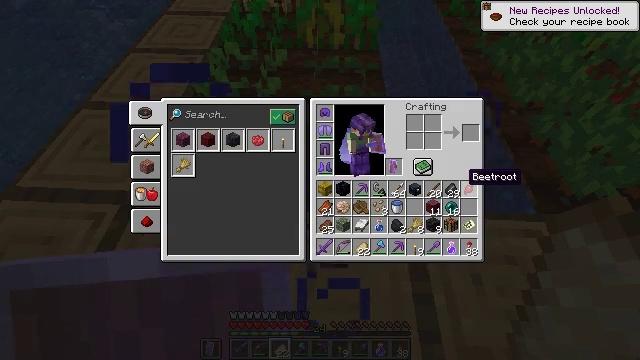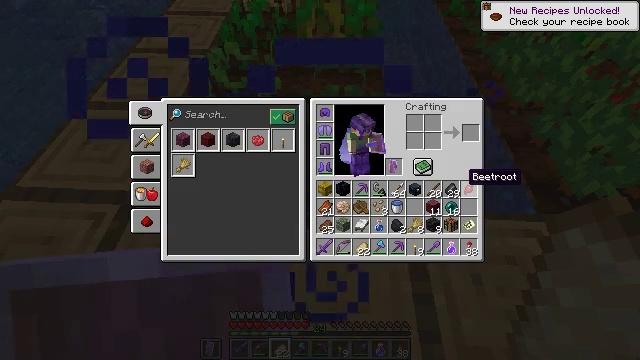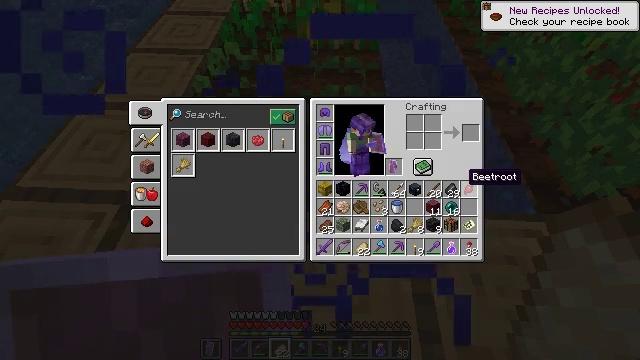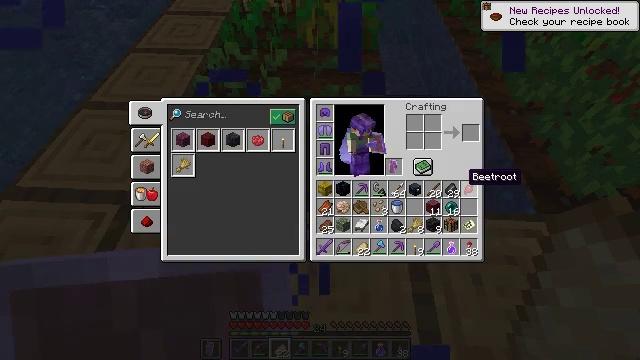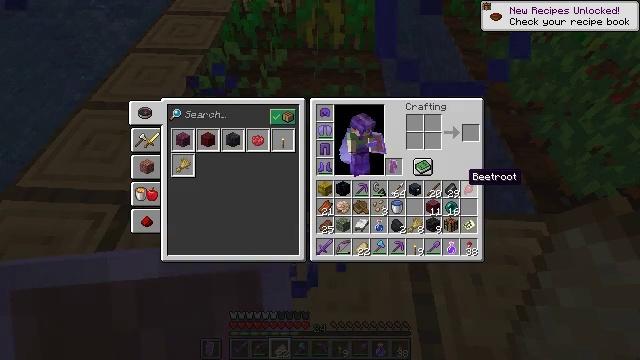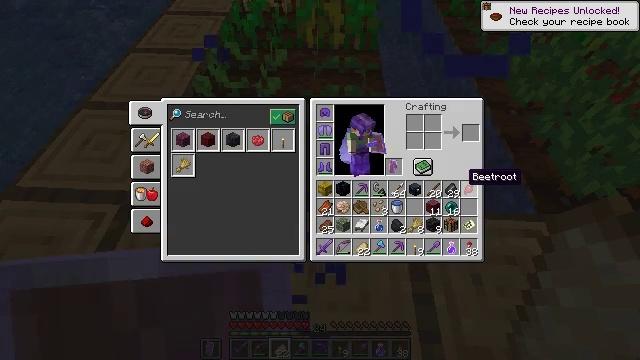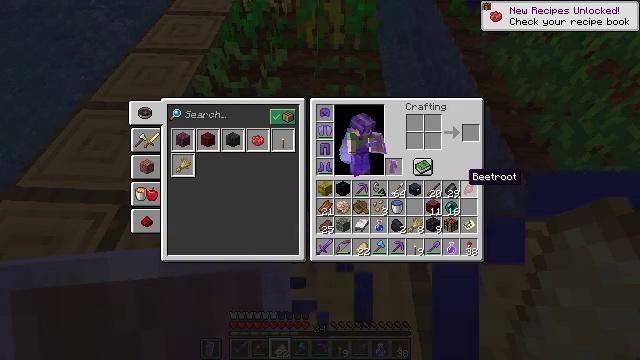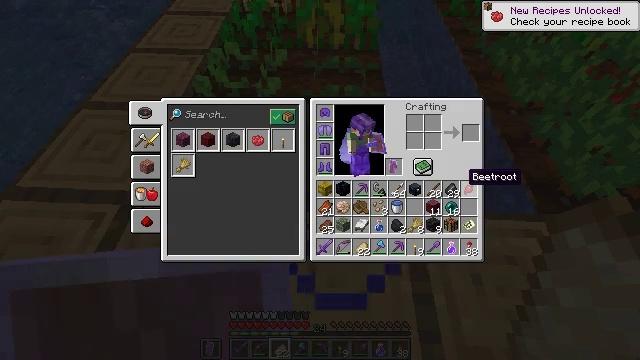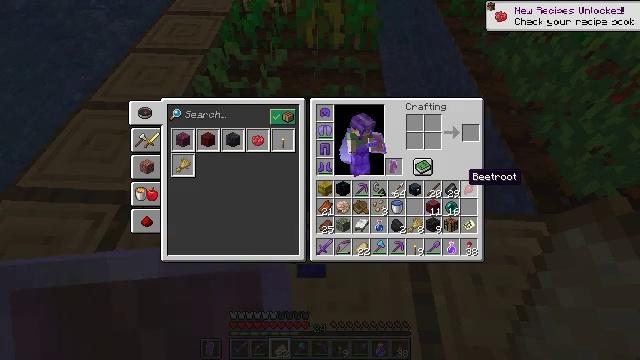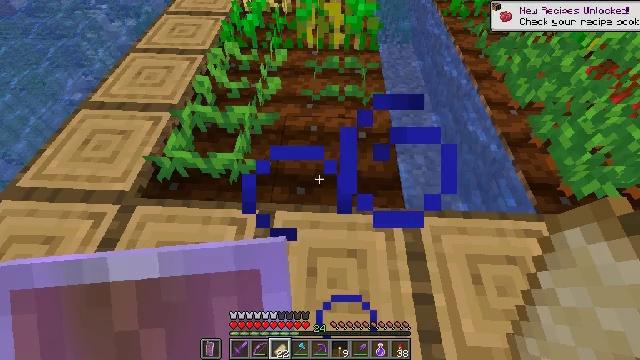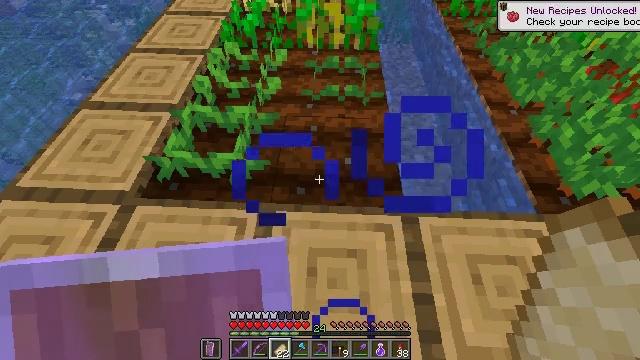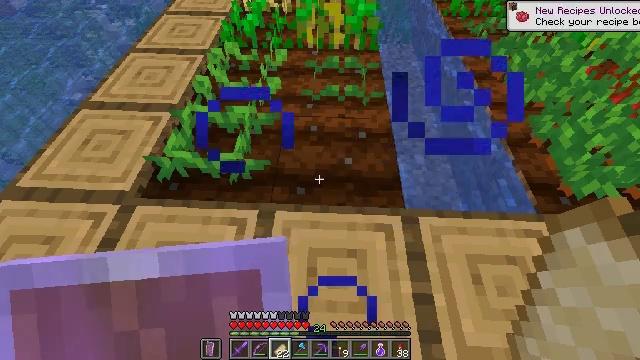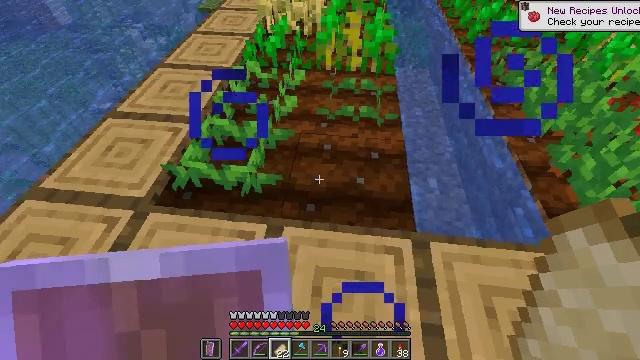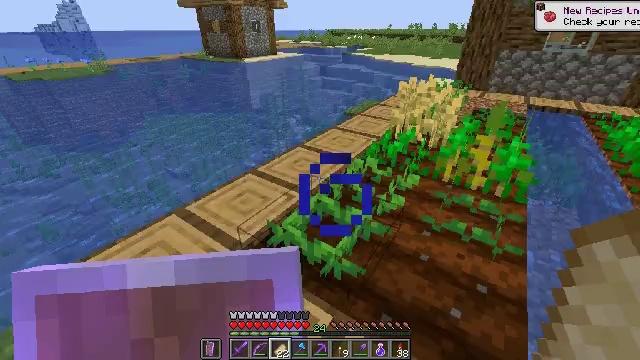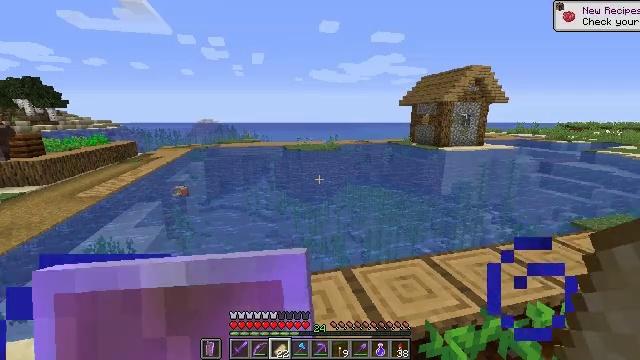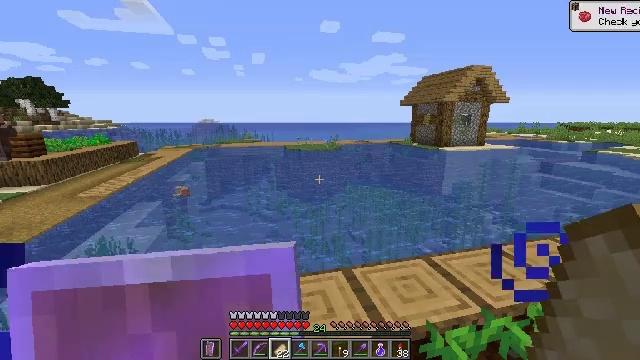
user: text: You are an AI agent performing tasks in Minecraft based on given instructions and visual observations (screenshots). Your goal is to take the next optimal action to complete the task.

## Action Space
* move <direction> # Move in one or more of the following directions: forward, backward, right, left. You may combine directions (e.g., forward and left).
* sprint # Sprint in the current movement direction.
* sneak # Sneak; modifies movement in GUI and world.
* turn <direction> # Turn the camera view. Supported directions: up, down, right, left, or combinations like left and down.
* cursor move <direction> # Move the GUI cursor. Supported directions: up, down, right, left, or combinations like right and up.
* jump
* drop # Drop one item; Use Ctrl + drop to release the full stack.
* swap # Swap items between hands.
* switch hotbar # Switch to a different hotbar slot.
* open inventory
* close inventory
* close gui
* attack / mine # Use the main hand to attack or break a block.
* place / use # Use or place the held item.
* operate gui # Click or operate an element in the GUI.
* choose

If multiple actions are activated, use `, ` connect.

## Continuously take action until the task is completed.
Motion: motion action
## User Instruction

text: Drop a beetroot.
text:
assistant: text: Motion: no_op
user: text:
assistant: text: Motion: no_op
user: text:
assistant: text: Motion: no_op
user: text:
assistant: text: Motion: no_op
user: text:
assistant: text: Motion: no_op
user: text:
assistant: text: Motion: no_op
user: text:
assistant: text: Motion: no_op
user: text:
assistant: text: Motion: no_op
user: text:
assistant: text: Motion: no_op
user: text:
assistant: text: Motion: no_op
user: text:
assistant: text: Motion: no_op
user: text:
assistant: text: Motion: turn left and up
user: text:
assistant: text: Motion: turn left and up
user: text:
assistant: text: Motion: turn left and up
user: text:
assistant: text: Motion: no_op
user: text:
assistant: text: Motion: no_op
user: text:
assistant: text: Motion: no_op
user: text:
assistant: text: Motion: no_op
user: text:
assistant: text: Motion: no_op
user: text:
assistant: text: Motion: no_op
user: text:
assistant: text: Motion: no_op
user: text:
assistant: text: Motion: no_op
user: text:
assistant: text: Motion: no_op
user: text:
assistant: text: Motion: no_op
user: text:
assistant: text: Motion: no_op
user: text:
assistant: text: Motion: no_op
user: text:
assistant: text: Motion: no_op
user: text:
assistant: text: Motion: no_op
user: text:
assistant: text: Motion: no_op
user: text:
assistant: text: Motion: no_op